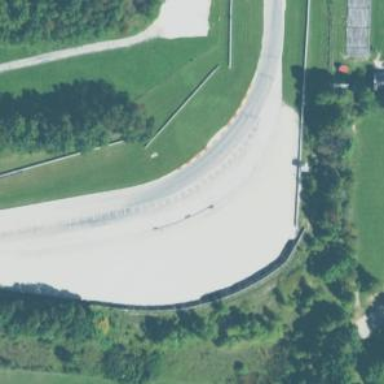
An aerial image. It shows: Raceway road.